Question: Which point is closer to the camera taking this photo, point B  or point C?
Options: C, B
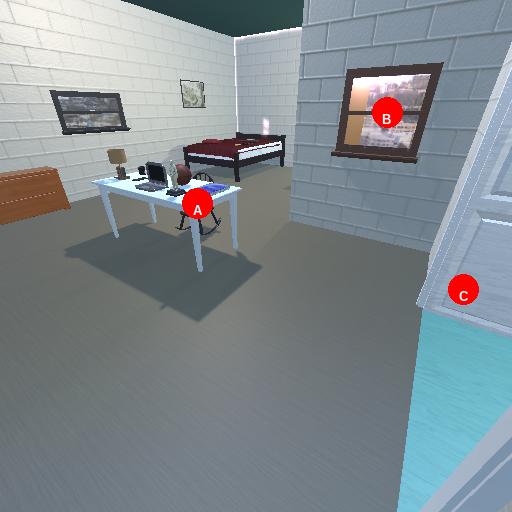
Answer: C